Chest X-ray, PA view. Patient: 34 years old, sex M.
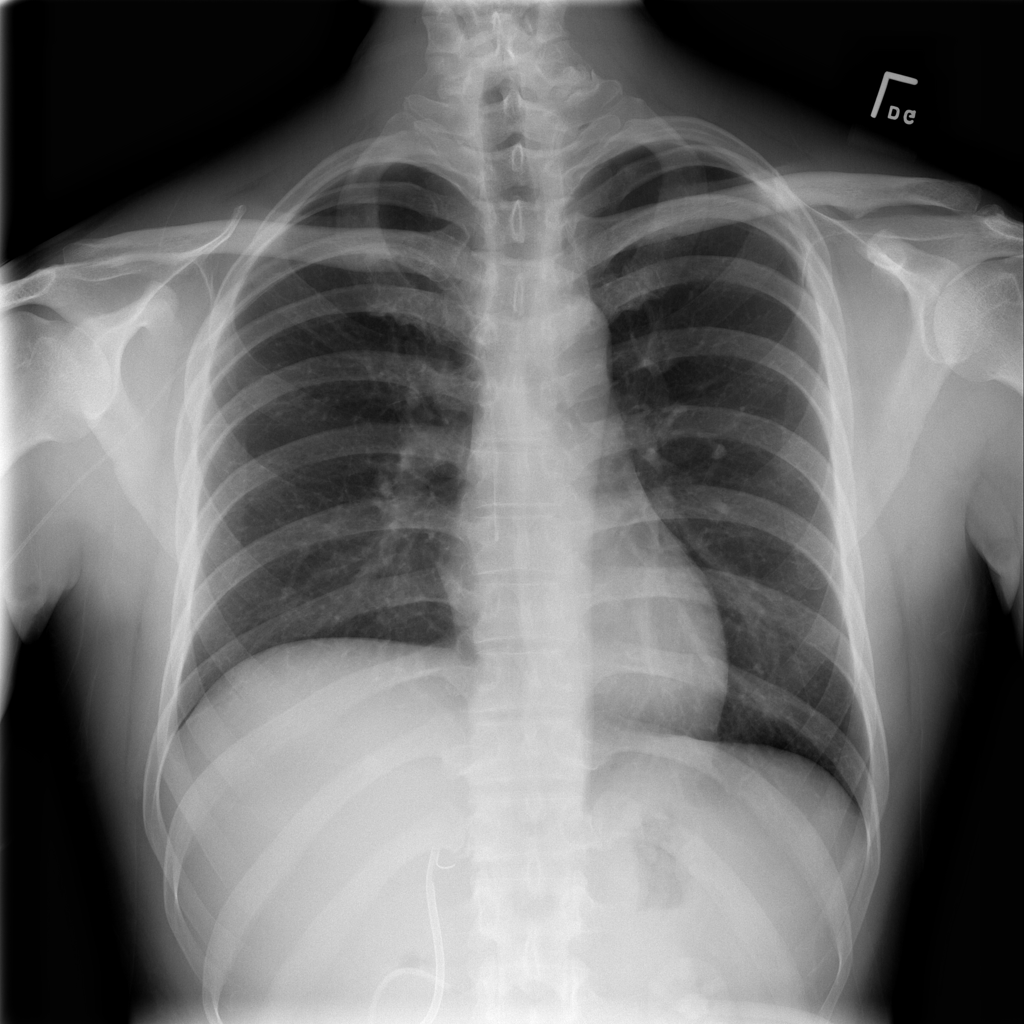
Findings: No Finding